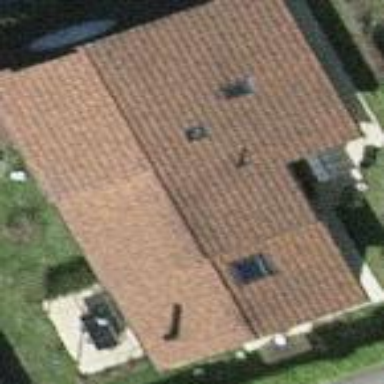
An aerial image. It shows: Gabled roof on farm auxiliary building.